Question: I have assigned Indexes for my tables. Is there any way to identify the performance of my query? Thank you

Here i am attaching my test servers EXPLAIN result. In test server there are only few rows but in live server there are crores of records and it takes 10 to 15 minutes to execute query.
if its not visible here i am giving url for this image
<URL>
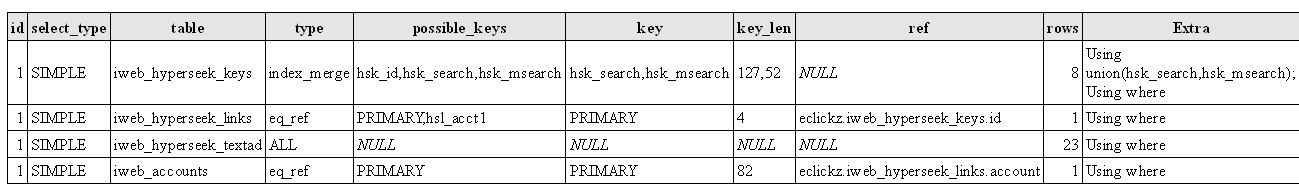
Answer: Following query will tell you whether query uses index or not:
'''
EXPLAIN EXTENDED SELECT col1, col2, col3, COUNT(1)
FROM table_name
WHERE col1 = val
GROUP BY col1
ORDER BY col2;
SHOW WARNINGS;
'''
You can add covering index for best performance.
For covering index you add columns used in where clauses first then columns used in group by the columns used in order by and then columns used in select.
e.g. for above query you can add covering index 'KEY(col1, col2, col3)'
*Note Adding more indexes will slow down your insert queries.